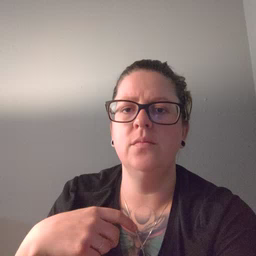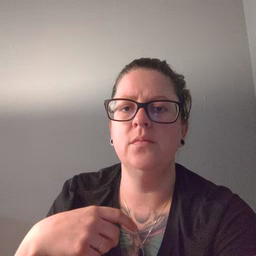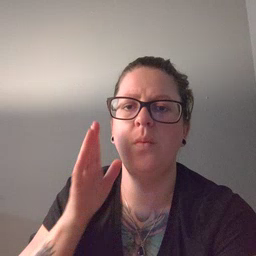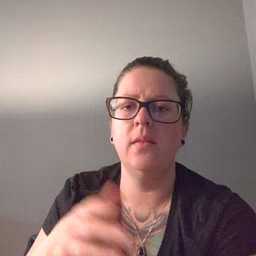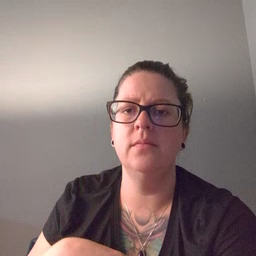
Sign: will